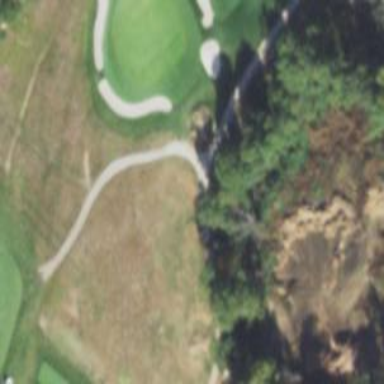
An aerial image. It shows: Path for both roads and golfers.